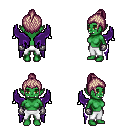
a pixel art fantasy rpg character, female body template, orc, green skin, purple wings, white pants, white blonde short topknot hairstyle, metal gloves, four views (front, back, left, right), 2x2 character sprite sheet, small pixel art, hard edges, no anti-aliasing